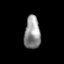
Tissue: prostate
Cell type: T cells
Senescence score: 0.2343
Nuclear area (px): 517
Mean DAPI intensity: 145.389